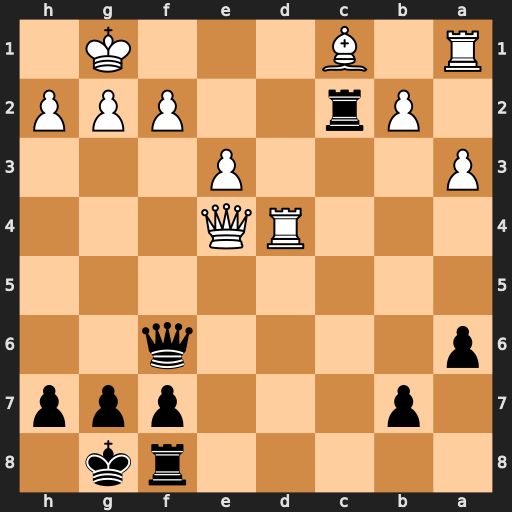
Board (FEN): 5rk1/1p3ppp/p4q2/8/3RQ3/P3P3/1Pr2PPP/R1B3K1
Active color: b
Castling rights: -
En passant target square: -
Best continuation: Qxf2+ Kh1 Qe1#